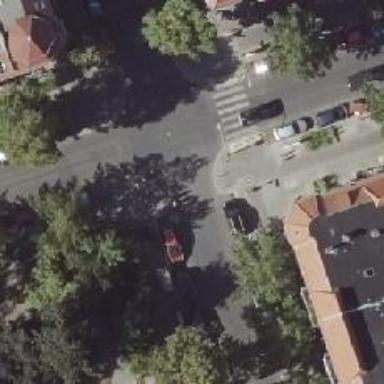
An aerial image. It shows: Residential street with parallel on-street parking lanes. The surface is asphalt.